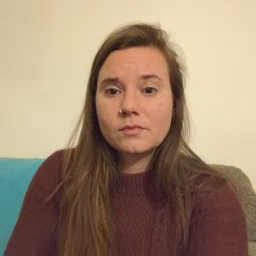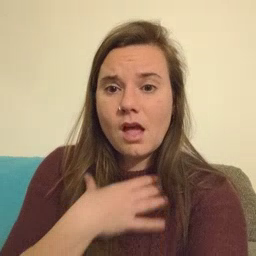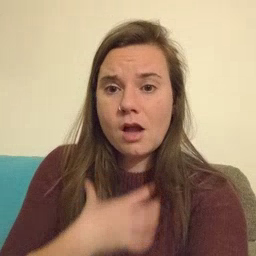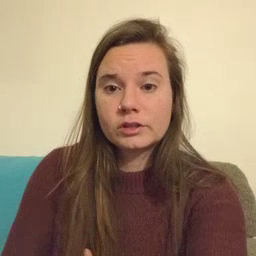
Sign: hungry